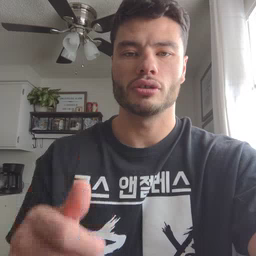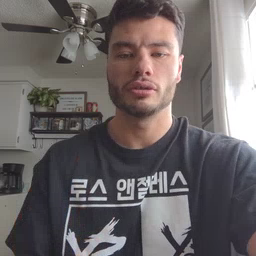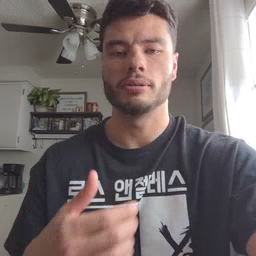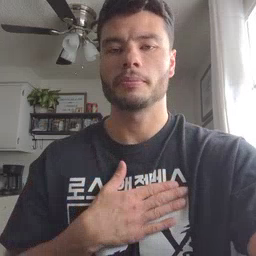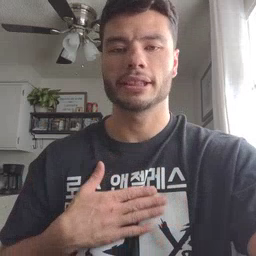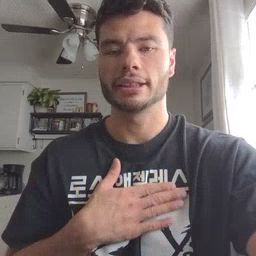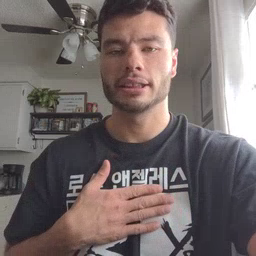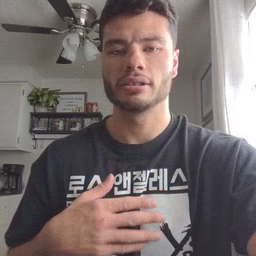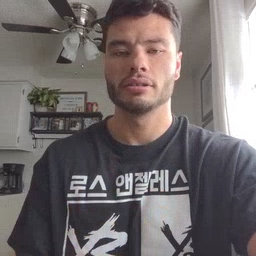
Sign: please